Interaction volume radius: 5 \u00c5
Interaction volume height: 25 \u00c5
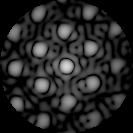
Disorder parameter: 0.2746